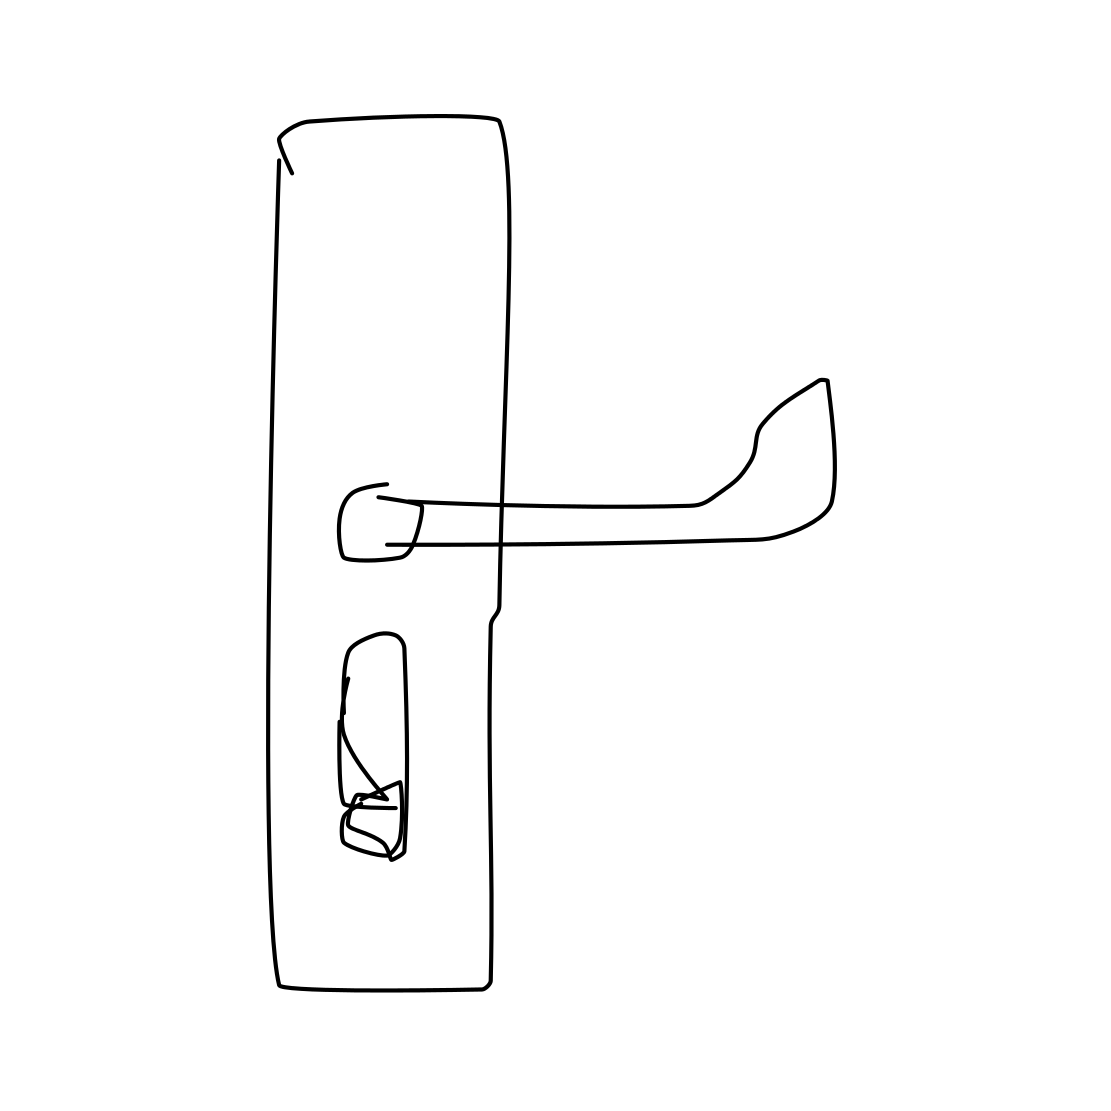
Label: door handle